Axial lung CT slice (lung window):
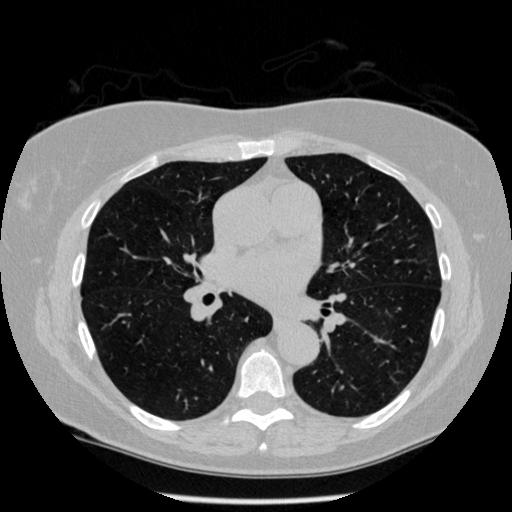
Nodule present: no